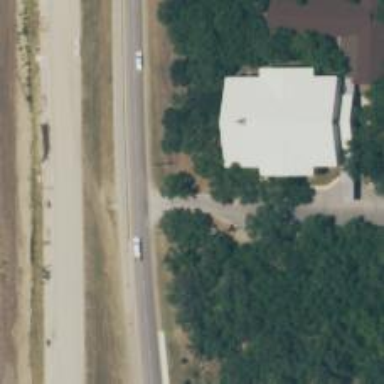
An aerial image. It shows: Secondary road with asphalt surface and frontage road.